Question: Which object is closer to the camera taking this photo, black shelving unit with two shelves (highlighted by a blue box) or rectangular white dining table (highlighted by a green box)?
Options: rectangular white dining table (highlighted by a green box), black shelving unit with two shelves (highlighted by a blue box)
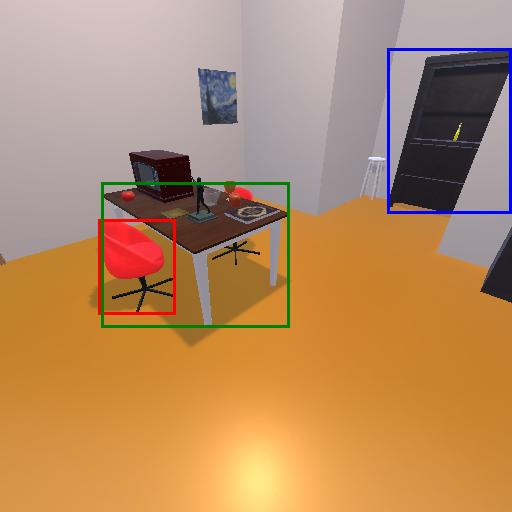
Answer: rectangular white dining table (highlighted by a green box)